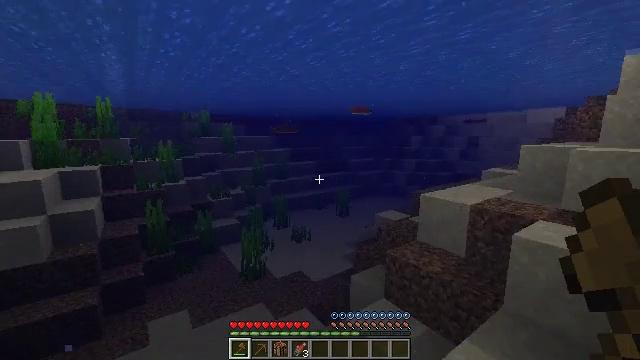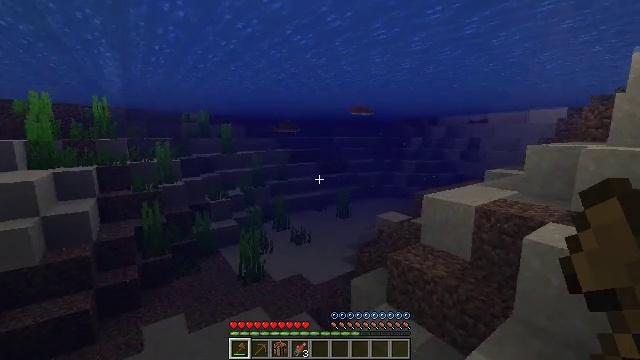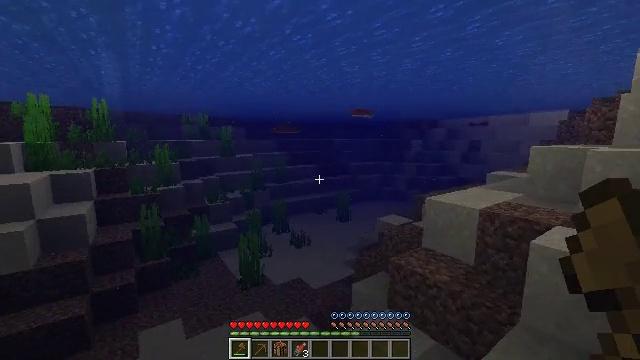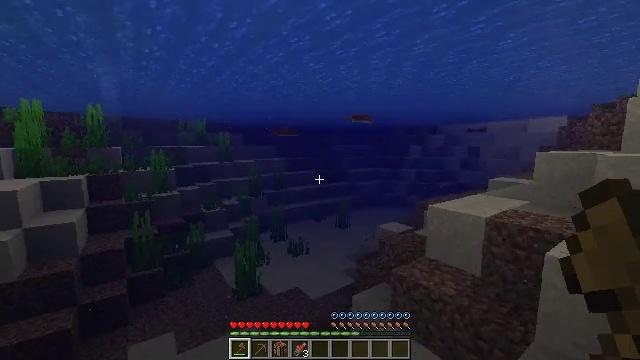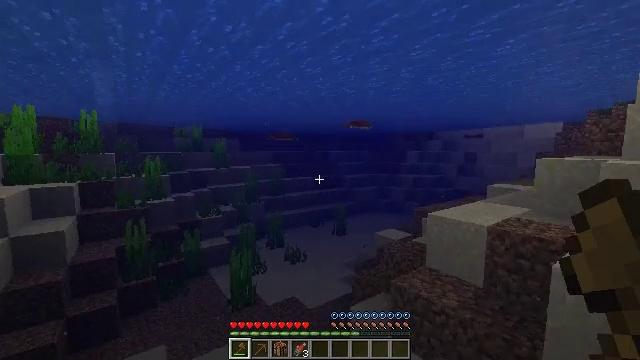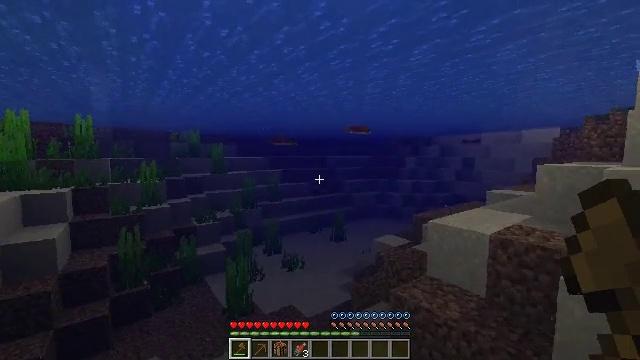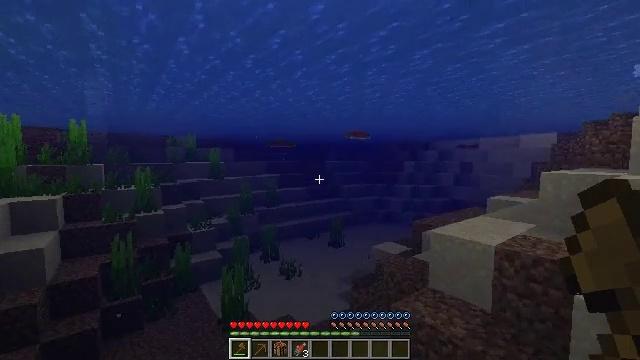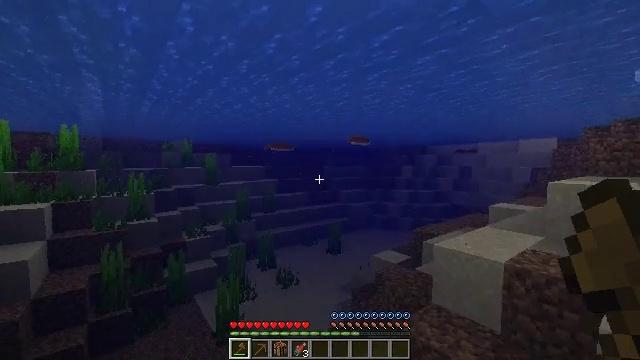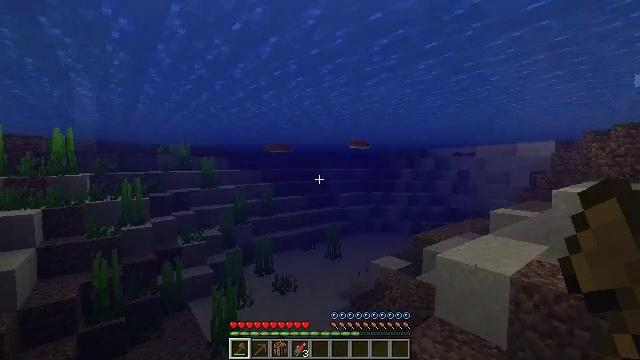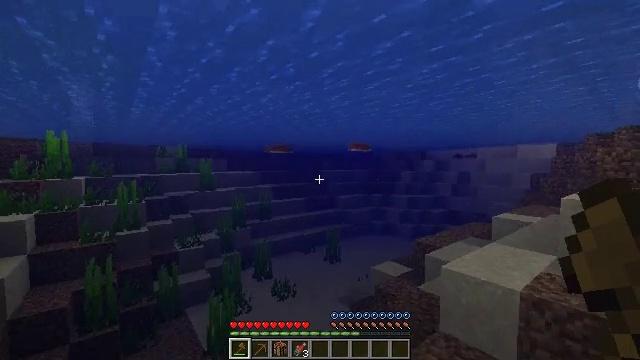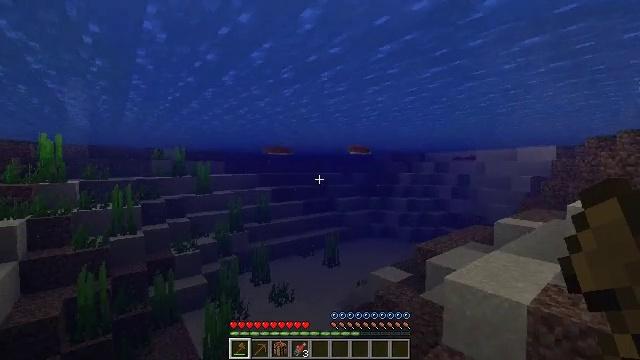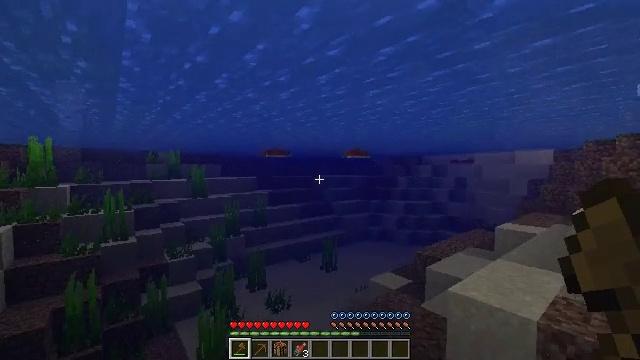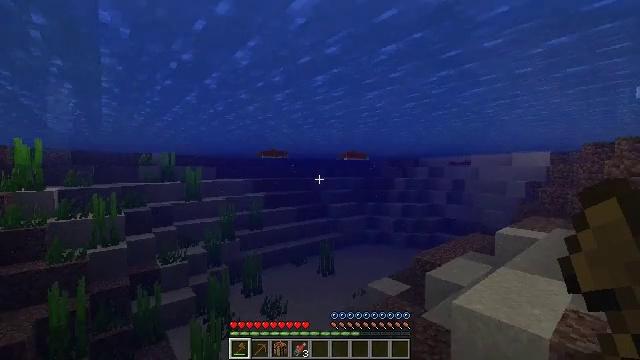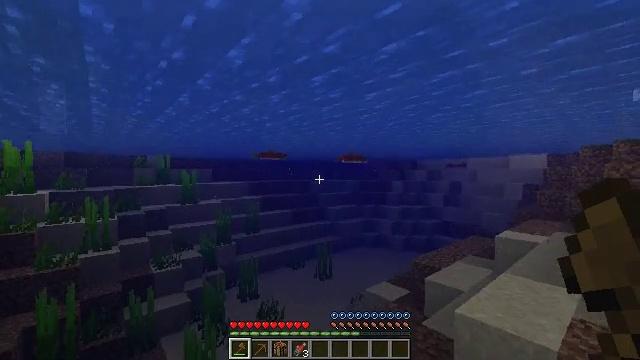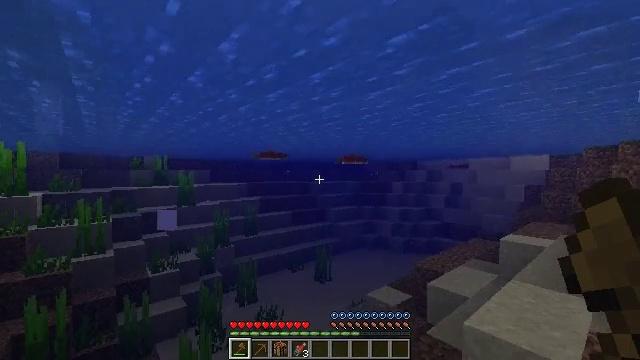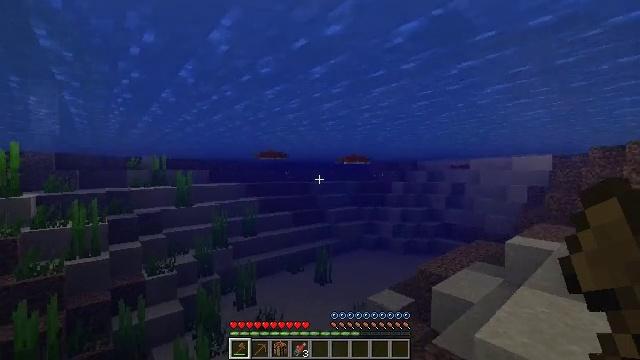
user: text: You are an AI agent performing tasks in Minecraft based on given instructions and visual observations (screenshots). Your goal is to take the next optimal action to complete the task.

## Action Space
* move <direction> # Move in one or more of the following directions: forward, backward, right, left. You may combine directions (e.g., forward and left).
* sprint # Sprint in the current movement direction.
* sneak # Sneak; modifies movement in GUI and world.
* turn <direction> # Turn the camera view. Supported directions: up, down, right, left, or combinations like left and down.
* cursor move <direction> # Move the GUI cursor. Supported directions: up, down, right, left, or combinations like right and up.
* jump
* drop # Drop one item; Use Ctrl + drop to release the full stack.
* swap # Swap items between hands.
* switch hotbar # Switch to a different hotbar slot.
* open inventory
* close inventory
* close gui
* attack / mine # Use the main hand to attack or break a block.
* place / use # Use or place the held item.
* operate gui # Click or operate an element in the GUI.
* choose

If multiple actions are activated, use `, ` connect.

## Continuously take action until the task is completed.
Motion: motion action
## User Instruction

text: Hunt fish.
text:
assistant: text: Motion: move forward, sprint
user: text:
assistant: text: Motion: move forward, sprint
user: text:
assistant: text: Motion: move forward, sprint, turn up, jump
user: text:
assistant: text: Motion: move forward, sprint, turn up, jump
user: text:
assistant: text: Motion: move forward, sprint, turn up, jump
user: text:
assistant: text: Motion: move forward, sprint, jump
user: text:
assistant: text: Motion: move forward, sprint, jump
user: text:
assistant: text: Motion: move forward, sprint, jump
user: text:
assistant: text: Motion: move forward, sprint, jump
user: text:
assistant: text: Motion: move forward, sprint
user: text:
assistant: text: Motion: move forward, sprint
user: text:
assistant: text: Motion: move forward, sprint
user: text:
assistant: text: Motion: move forward, sprint
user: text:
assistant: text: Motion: move forward, sprint
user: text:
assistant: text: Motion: move forward, sprint
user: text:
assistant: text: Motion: move forward, sprint
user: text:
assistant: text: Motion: move forward, sprint
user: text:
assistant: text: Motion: move forward, sprint
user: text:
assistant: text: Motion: move forward, sprint
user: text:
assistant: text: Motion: move forward, sprint
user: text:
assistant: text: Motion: move forward, sprint
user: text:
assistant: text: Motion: move forward, sprint
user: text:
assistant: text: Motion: move forward, sprint
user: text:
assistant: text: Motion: move forward, sprint
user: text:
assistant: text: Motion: move forward, sprint
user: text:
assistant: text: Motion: move forward, sprint
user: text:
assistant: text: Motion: move forward, sprint
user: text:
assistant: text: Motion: move forward, sprint
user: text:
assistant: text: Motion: move forward, sprint
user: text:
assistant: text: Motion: move forward, sprint